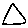
Label: triangle